Brain MRI, t1w sequence, axial 2D slice.
Patient: age 33, sex F, weight 95 kg, height 1.95 m
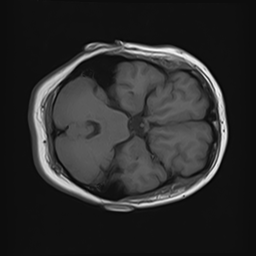